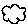
Label: cloud